Question: I have a lot of png files of a floor plan (mapping) layout that I want to:
1. read into R
2. Add grid lines
3. Add coordinates per cell in grid
4. Output
There are 1000 of these files so I'm looking for a speedy method. What would be a fast way to accomplish this task. These don't need to be publication quality as I'm looking for certain behavior clusters within cells and want recording the coordinated for these events for each of the 100 frames (pngs).
Here is a MWE that produces 10 png files:
'''
x <- y <- seq(-4*pi, 4*pi, len = 27)
r <- sqrt(outer(x^2, y^2, "+"))
dir.create("delete_me")
wd <- getwd()
setwd("delete_me")
lapply(1:10, function(x){
png(sprintf("file_%s.png", x))
image(z = z <- cos(r^2)*exp(-r/x))
dev.off()
})
setwd(wd)
'''
The final output will look like this for each png (with all the coords filled in).
I assume 'grid' will be the way to create the gridlines quickly but am not sure about reading the png in quickly or plotting the coordinates (assume we'll use a 10 x 10 grid on each png).

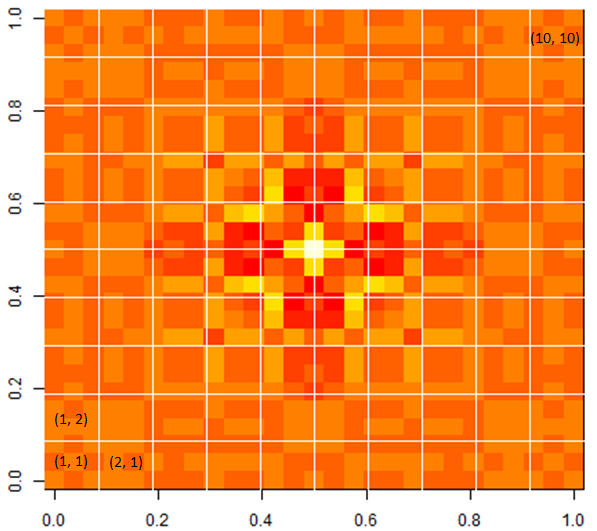
Answer: How about using 'ggplot()' and 'annotation_custom()' to plot the image across the entire plot area, then manually overplot the grid lines.
(In the image, I trimmed the excess whitespace and axis from the png file in advance)
'''
# pre-req libraries
require(ggplot2)
require(grid) # rasterGrob function
require(png) # to read the PNG file
width<-10
height<-10
# generate the points and labels for the grid
points<-data.frame(expand.grid(w=1:width,h=1:height))
points$labs<-paste0("(",points$w,",",points$h,")")
points$x<-points$w-0.5 # center
points$y<-points$h-0.5
# make the gridline co-ordinates
gridx<-data.frame(x=0:width,xend=0:width,y=rep(0,width+1),yend=rep(height,width+1))
gridy<-data.frame(x=rep(0,height+1),xend=rep(width,height+1),y=0:height,yend=0:height)
grids<-rbind(gridx,gridy)
# function to plot using ggplot with annotation_custom for the image
plotgrid<-function(file){
g<-ggplot(points)+theme_bw()+
annotation_custom(rasterGrob(readPNG(file),0,0,1,1,just=c("left","bottom")),0,width,0,height)+
geom_text(aes(x=x,y=y,label=labs))+
geom_segment(aes(x=x,xend=xend,y=y,yend=yend),data=grids) +
coord_cartesian(c(0,width),c(0,height))
return(g)
}
# run the function for each file in the folder
setwd("delete_me")
lapply(list.files(),function(x)plotgrid(x))
setwd(wd)
'''